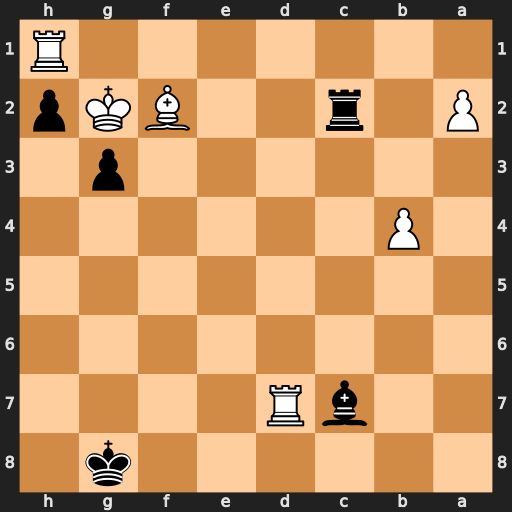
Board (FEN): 6k1/2bR4/8/8/1P6/6p1/P1r2BKp/7R
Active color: b
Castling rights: -
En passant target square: -
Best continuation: Rxf2+ Kh3 g2